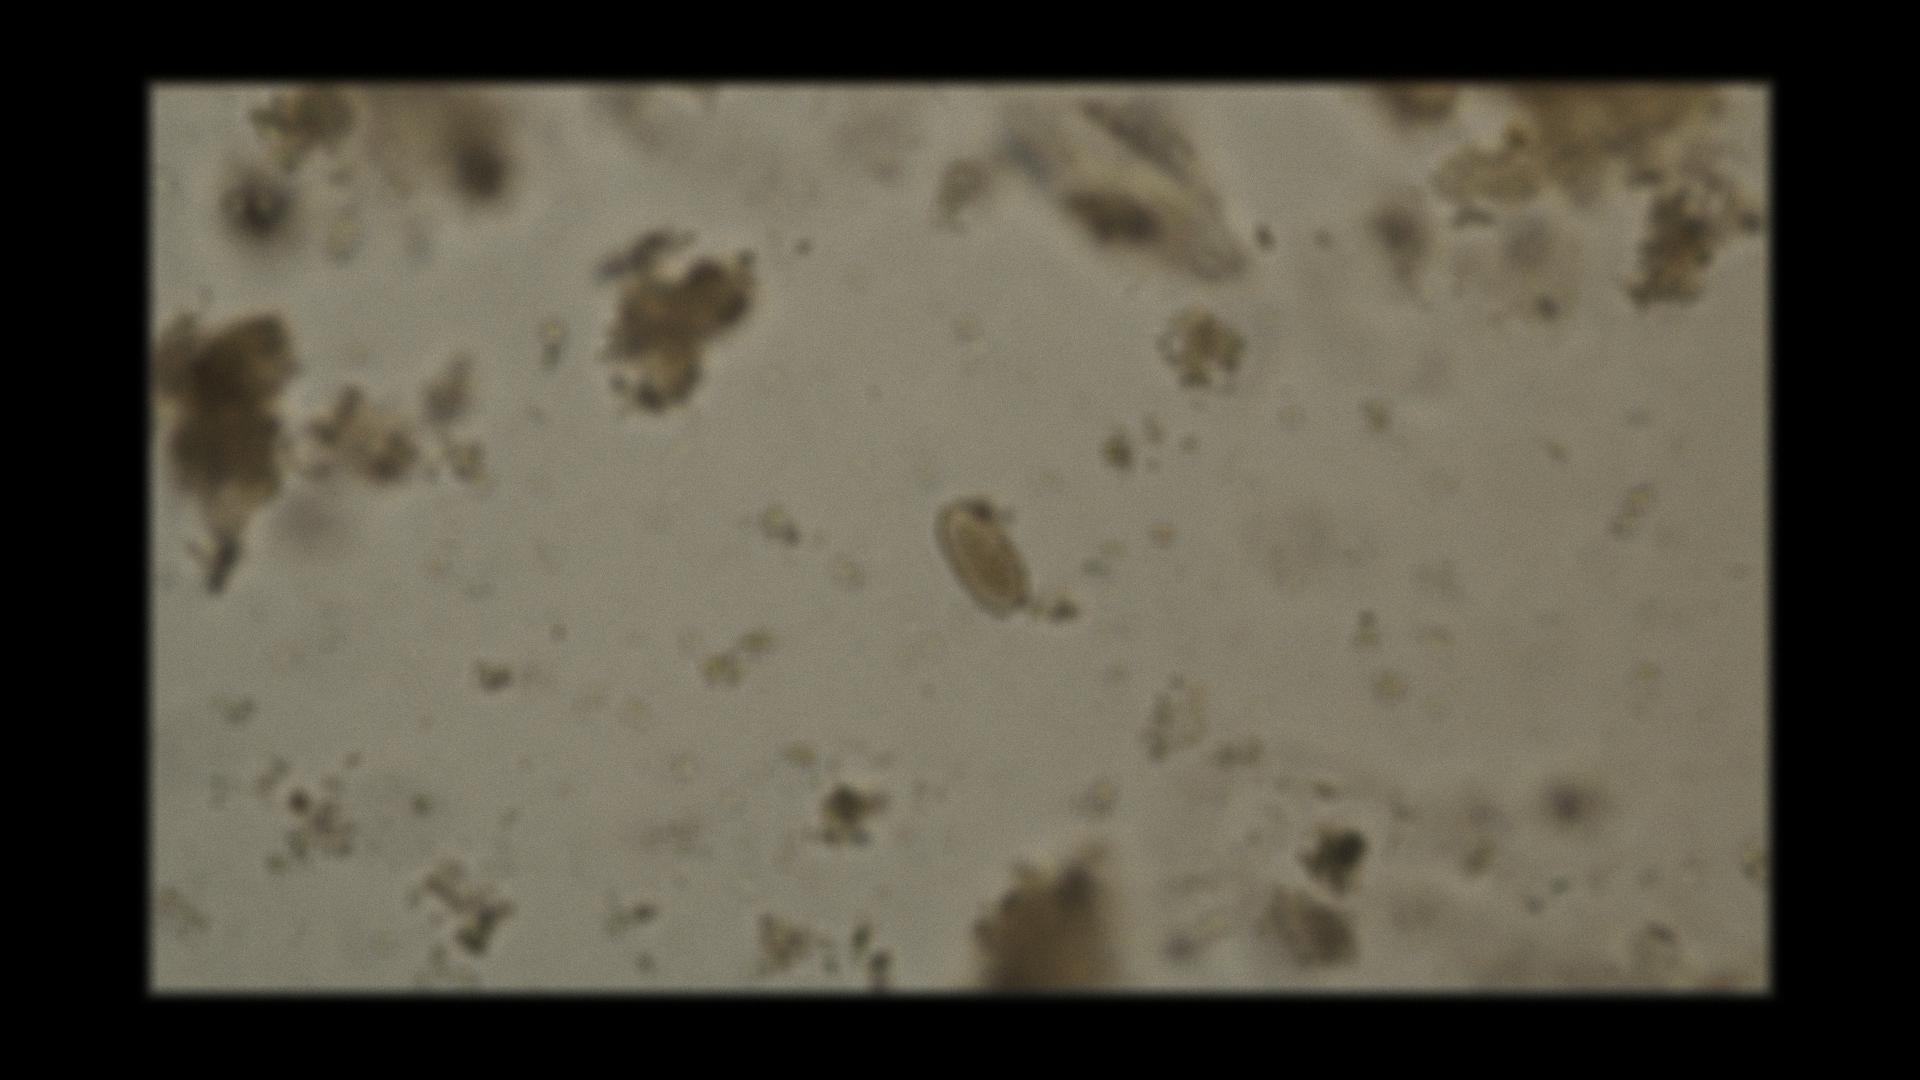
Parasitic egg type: Capillaria philippinensis